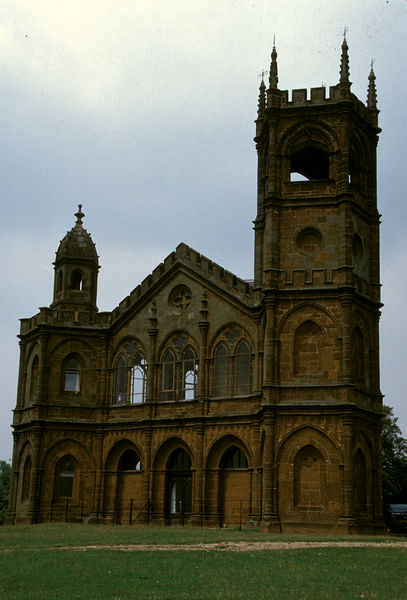
Titel: Temple of Liberty
Künstler: James Gibbs
Standort: Stowe, Buckinghamshire
Institution: Stowe Landscape Gardens
Schlagwörter: baum, blau, himmel, schatten, wolken, bäume, dreieck, grün, kirchturm, ocker, sand, braun, fenster, glas, grau, licht, strasse, säulen, tür, dach, gebäude, gras, haus, rasen, rose, weg, wiese, wolke, zaun, alt, architektur, spitze, stein, brüstung, gitter, kirche, pfad, insel, gold, stehend, spitzen, england, front, gotik, kirchturmspitze, turm, sommer, ansicht, bogen, fassade, zwei, giebel, mauer, farbe, backstein, pilaster, auto, rundbogen, kuppel, staffage, spitz, geländer, tor, zinnen, foto, fotografie, photographie, bögen, eingang, ruine, glockenturm, kirchenturm, kloster, kreuz, tumr, türmchen, türme, mauerwerk, arkaden, kathedrale, kapitell, photo, portal, sims, gesims, kreuze, sandstein, farbfoto, glasfenster, rosette, spitzbogen, spitzbögen, mauern, simse, rundbögen, romanik, himmel blau, durchbruch, gothik, bau, englisch, fot, masswerk, abendlicht, geschoss, kleeblatt, nischen, parkplatz, romanisch, gesimse, fensterfront, fialen, blendbögen, vierpass, neogotik, krabben, medaillons, türm, überfangbogen, torhaus, frühgotik, farbfotografie, pfei, temple of liberty, kein dach, einturmfassade, hinmmel, zinen, 1200, 1300, kirecge